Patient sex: M
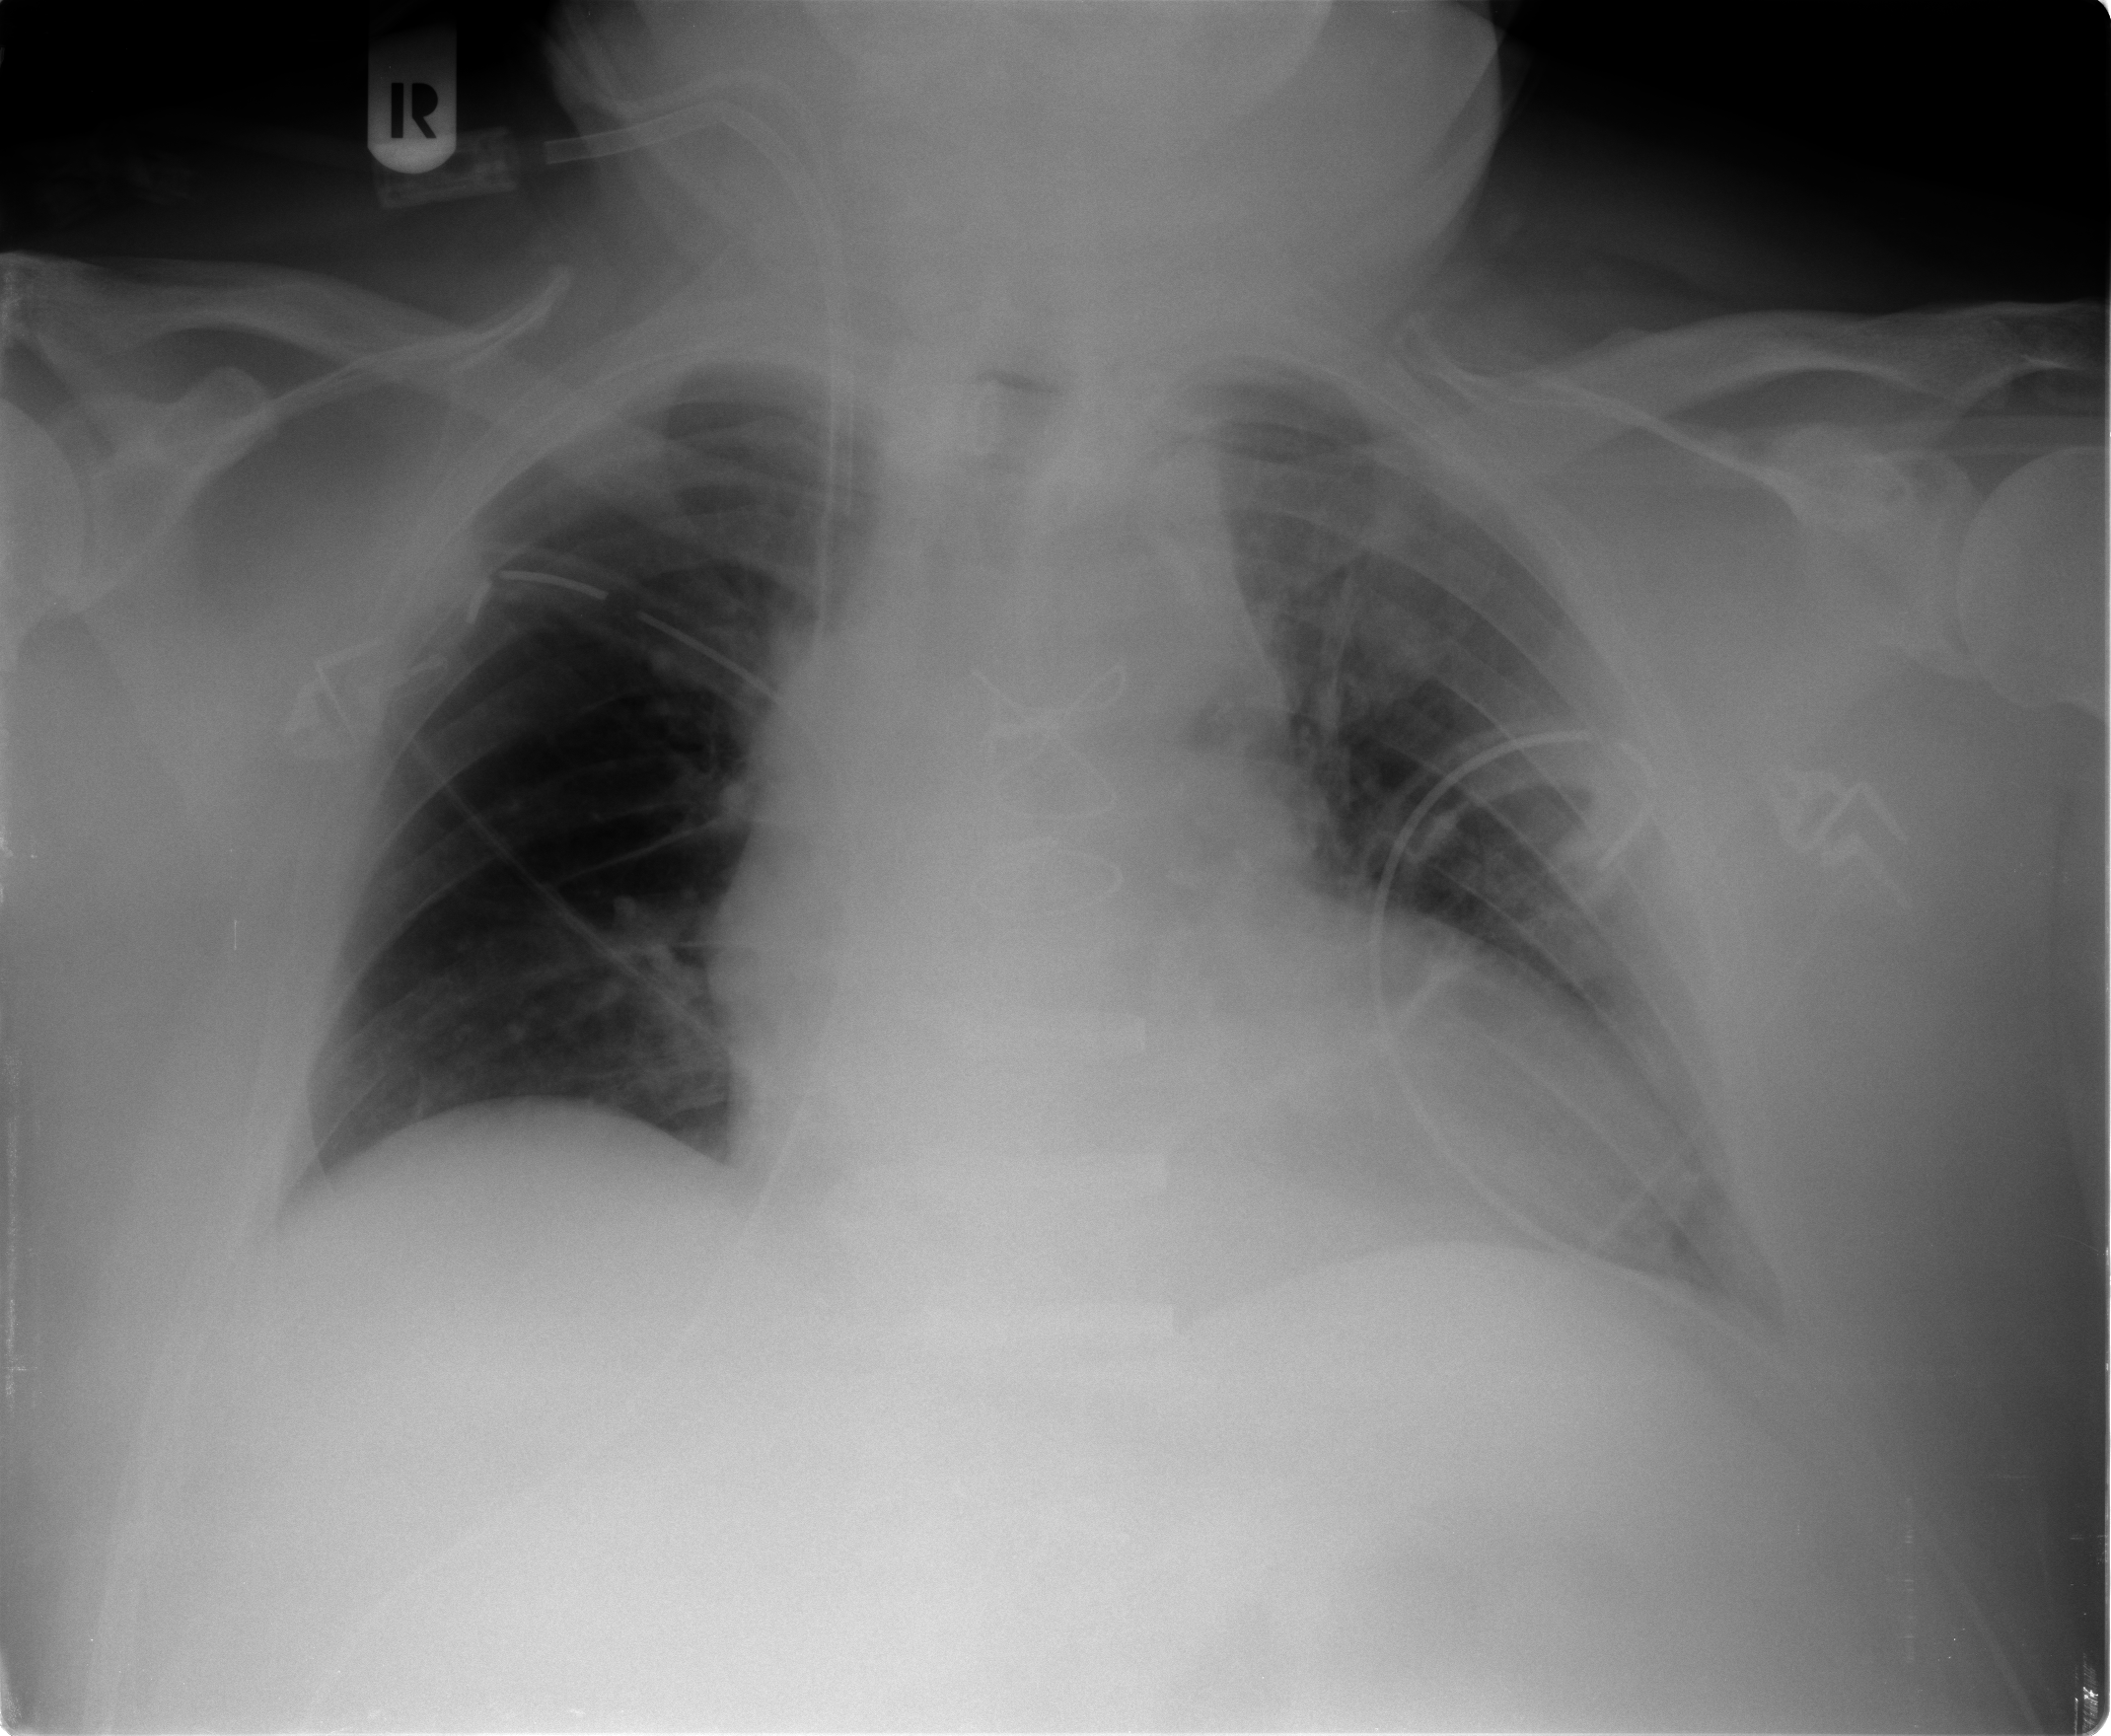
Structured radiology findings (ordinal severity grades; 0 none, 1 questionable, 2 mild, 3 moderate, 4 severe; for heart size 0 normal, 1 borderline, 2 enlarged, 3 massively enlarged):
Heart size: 1
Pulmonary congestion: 1
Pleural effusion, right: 0
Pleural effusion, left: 2
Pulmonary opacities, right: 0
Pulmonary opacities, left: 0
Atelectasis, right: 0
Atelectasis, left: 2